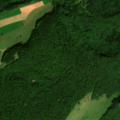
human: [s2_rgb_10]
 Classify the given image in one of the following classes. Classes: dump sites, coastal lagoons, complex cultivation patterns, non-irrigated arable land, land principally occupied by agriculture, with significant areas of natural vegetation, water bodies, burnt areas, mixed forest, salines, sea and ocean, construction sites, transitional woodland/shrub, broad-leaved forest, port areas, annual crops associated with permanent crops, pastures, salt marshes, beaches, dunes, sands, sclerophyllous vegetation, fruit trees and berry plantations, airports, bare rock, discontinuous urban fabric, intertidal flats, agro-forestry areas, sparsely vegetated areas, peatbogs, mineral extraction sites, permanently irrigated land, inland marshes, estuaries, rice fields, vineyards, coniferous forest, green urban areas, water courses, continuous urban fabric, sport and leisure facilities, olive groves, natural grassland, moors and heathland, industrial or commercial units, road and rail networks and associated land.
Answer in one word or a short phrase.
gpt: non-irrigated arable land, pastures, broad-leaved forest